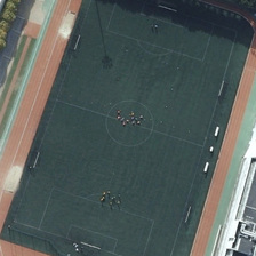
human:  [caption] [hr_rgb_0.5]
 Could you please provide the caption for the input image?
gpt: the players are on the football field .

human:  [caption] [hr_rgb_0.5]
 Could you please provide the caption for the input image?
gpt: We are seeing some people in the soccer field.

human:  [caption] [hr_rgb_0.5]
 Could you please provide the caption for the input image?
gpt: We can see people around the track in the football field.

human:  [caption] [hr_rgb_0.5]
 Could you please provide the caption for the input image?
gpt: people are playing soccer game in this playground surrounded by running tracks .

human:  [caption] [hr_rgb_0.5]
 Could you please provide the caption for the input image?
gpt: We can see some people on the football field with a lead.